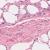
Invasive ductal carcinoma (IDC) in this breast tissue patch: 0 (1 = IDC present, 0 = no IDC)